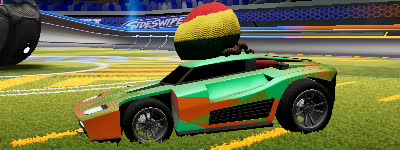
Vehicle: breakout